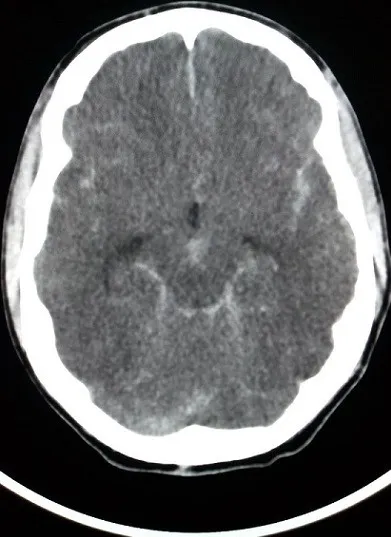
Unenhanced CT axial image demonstrates extensive subarachnoid haemorrhage with blood filling the central basal cisterns, bilateral Sylvian fissures and the anterior inter-hemispheric fissure with associated early hydrocephalus.
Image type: radiology (ct)